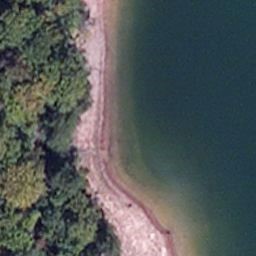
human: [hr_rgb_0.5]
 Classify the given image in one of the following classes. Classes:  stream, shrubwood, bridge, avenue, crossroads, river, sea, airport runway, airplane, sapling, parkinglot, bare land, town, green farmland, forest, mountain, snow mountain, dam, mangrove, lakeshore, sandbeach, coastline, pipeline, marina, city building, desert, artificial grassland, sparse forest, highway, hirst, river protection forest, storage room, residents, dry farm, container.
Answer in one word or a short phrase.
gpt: lakeshore